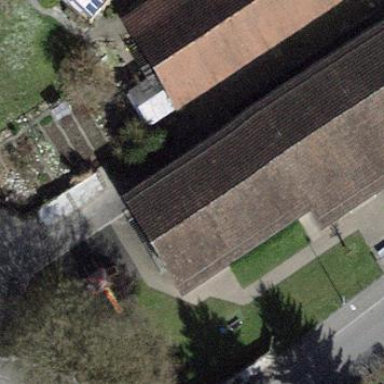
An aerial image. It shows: Kindergarten.